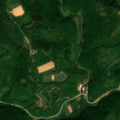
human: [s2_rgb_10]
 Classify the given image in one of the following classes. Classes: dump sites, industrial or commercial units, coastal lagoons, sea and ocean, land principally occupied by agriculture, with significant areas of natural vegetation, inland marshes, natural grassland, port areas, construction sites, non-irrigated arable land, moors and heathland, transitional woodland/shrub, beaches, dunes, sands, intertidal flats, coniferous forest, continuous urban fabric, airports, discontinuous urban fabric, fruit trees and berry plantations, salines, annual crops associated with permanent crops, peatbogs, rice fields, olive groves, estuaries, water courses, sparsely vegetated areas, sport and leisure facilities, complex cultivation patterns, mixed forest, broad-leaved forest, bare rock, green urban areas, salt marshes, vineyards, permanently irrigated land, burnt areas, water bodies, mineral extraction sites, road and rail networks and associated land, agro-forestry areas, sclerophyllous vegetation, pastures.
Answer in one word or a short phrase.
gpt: complex cultivation patterns, land principally occupied by agriculture, with significant areas of natural vegetation, broad-leaved forest, transitional woodland/shrub